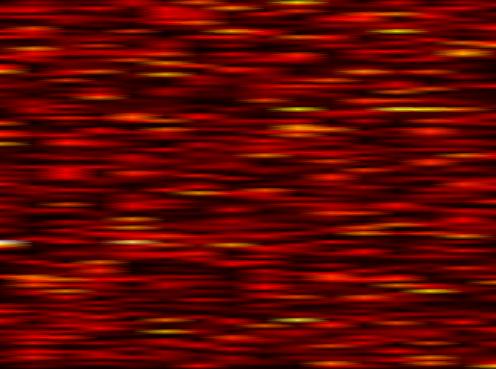
Label: FBMC